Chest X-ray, AP view. Patient: 56 years old, sex F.
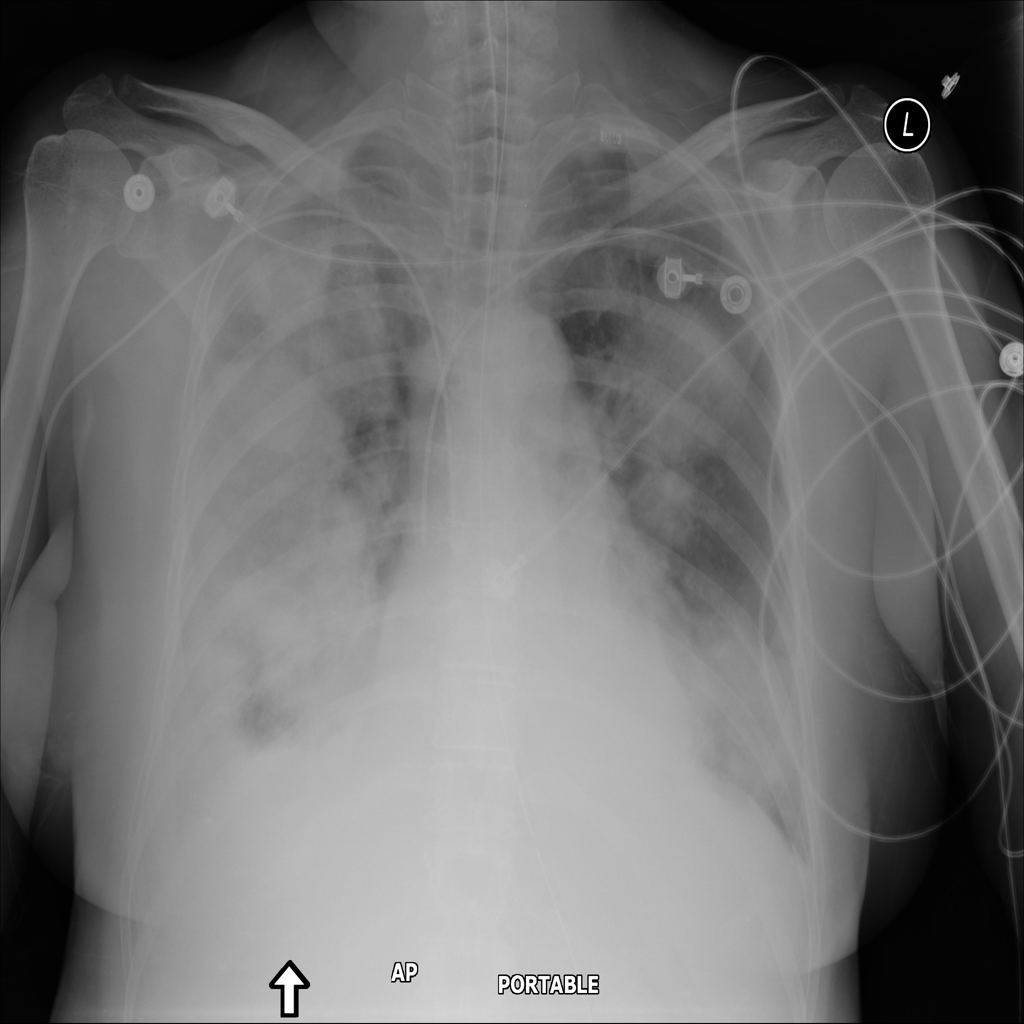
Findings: Mass